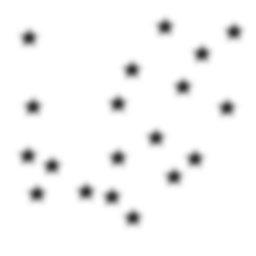
Squares: 0
Triangles: 0
Stars: 19
Total shapes: 19